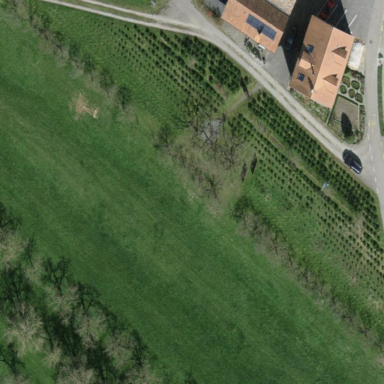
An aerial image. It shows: Orchard.